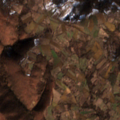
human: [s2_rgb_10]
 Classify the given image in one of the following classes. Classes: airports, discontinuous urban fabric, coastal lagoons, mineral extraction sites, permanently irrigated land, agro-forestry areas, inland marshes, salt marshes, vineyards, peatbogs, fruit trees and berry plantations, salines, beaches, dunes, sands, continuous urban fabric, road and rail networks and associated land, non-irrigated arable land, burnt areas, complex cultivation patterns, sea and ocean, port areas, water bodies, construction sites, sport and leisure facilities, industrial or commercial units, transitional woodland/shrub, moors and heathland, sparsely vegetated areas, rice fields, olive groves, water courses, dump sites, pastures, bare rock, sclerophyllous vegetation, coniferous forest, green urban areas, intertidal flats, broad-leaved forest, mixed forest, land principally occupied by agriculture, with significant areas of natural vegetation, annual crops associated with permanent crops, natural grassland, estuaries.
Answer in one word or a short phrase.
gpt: complex cultivation patterns, land principally occupied by agriculture, with significant areas of natural vegetation, broad-leaved forest